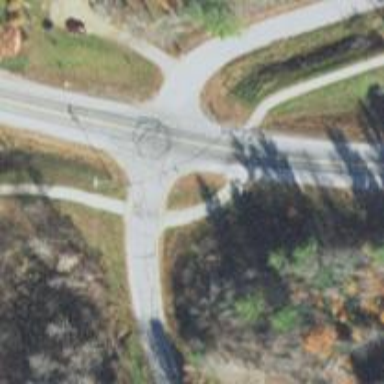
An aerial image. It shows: Stop road.